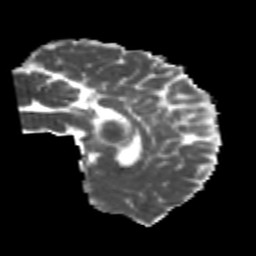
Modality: MD
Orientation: sagittal
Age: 23
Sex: male
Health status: healthy
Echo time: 0.074 s